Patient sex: M
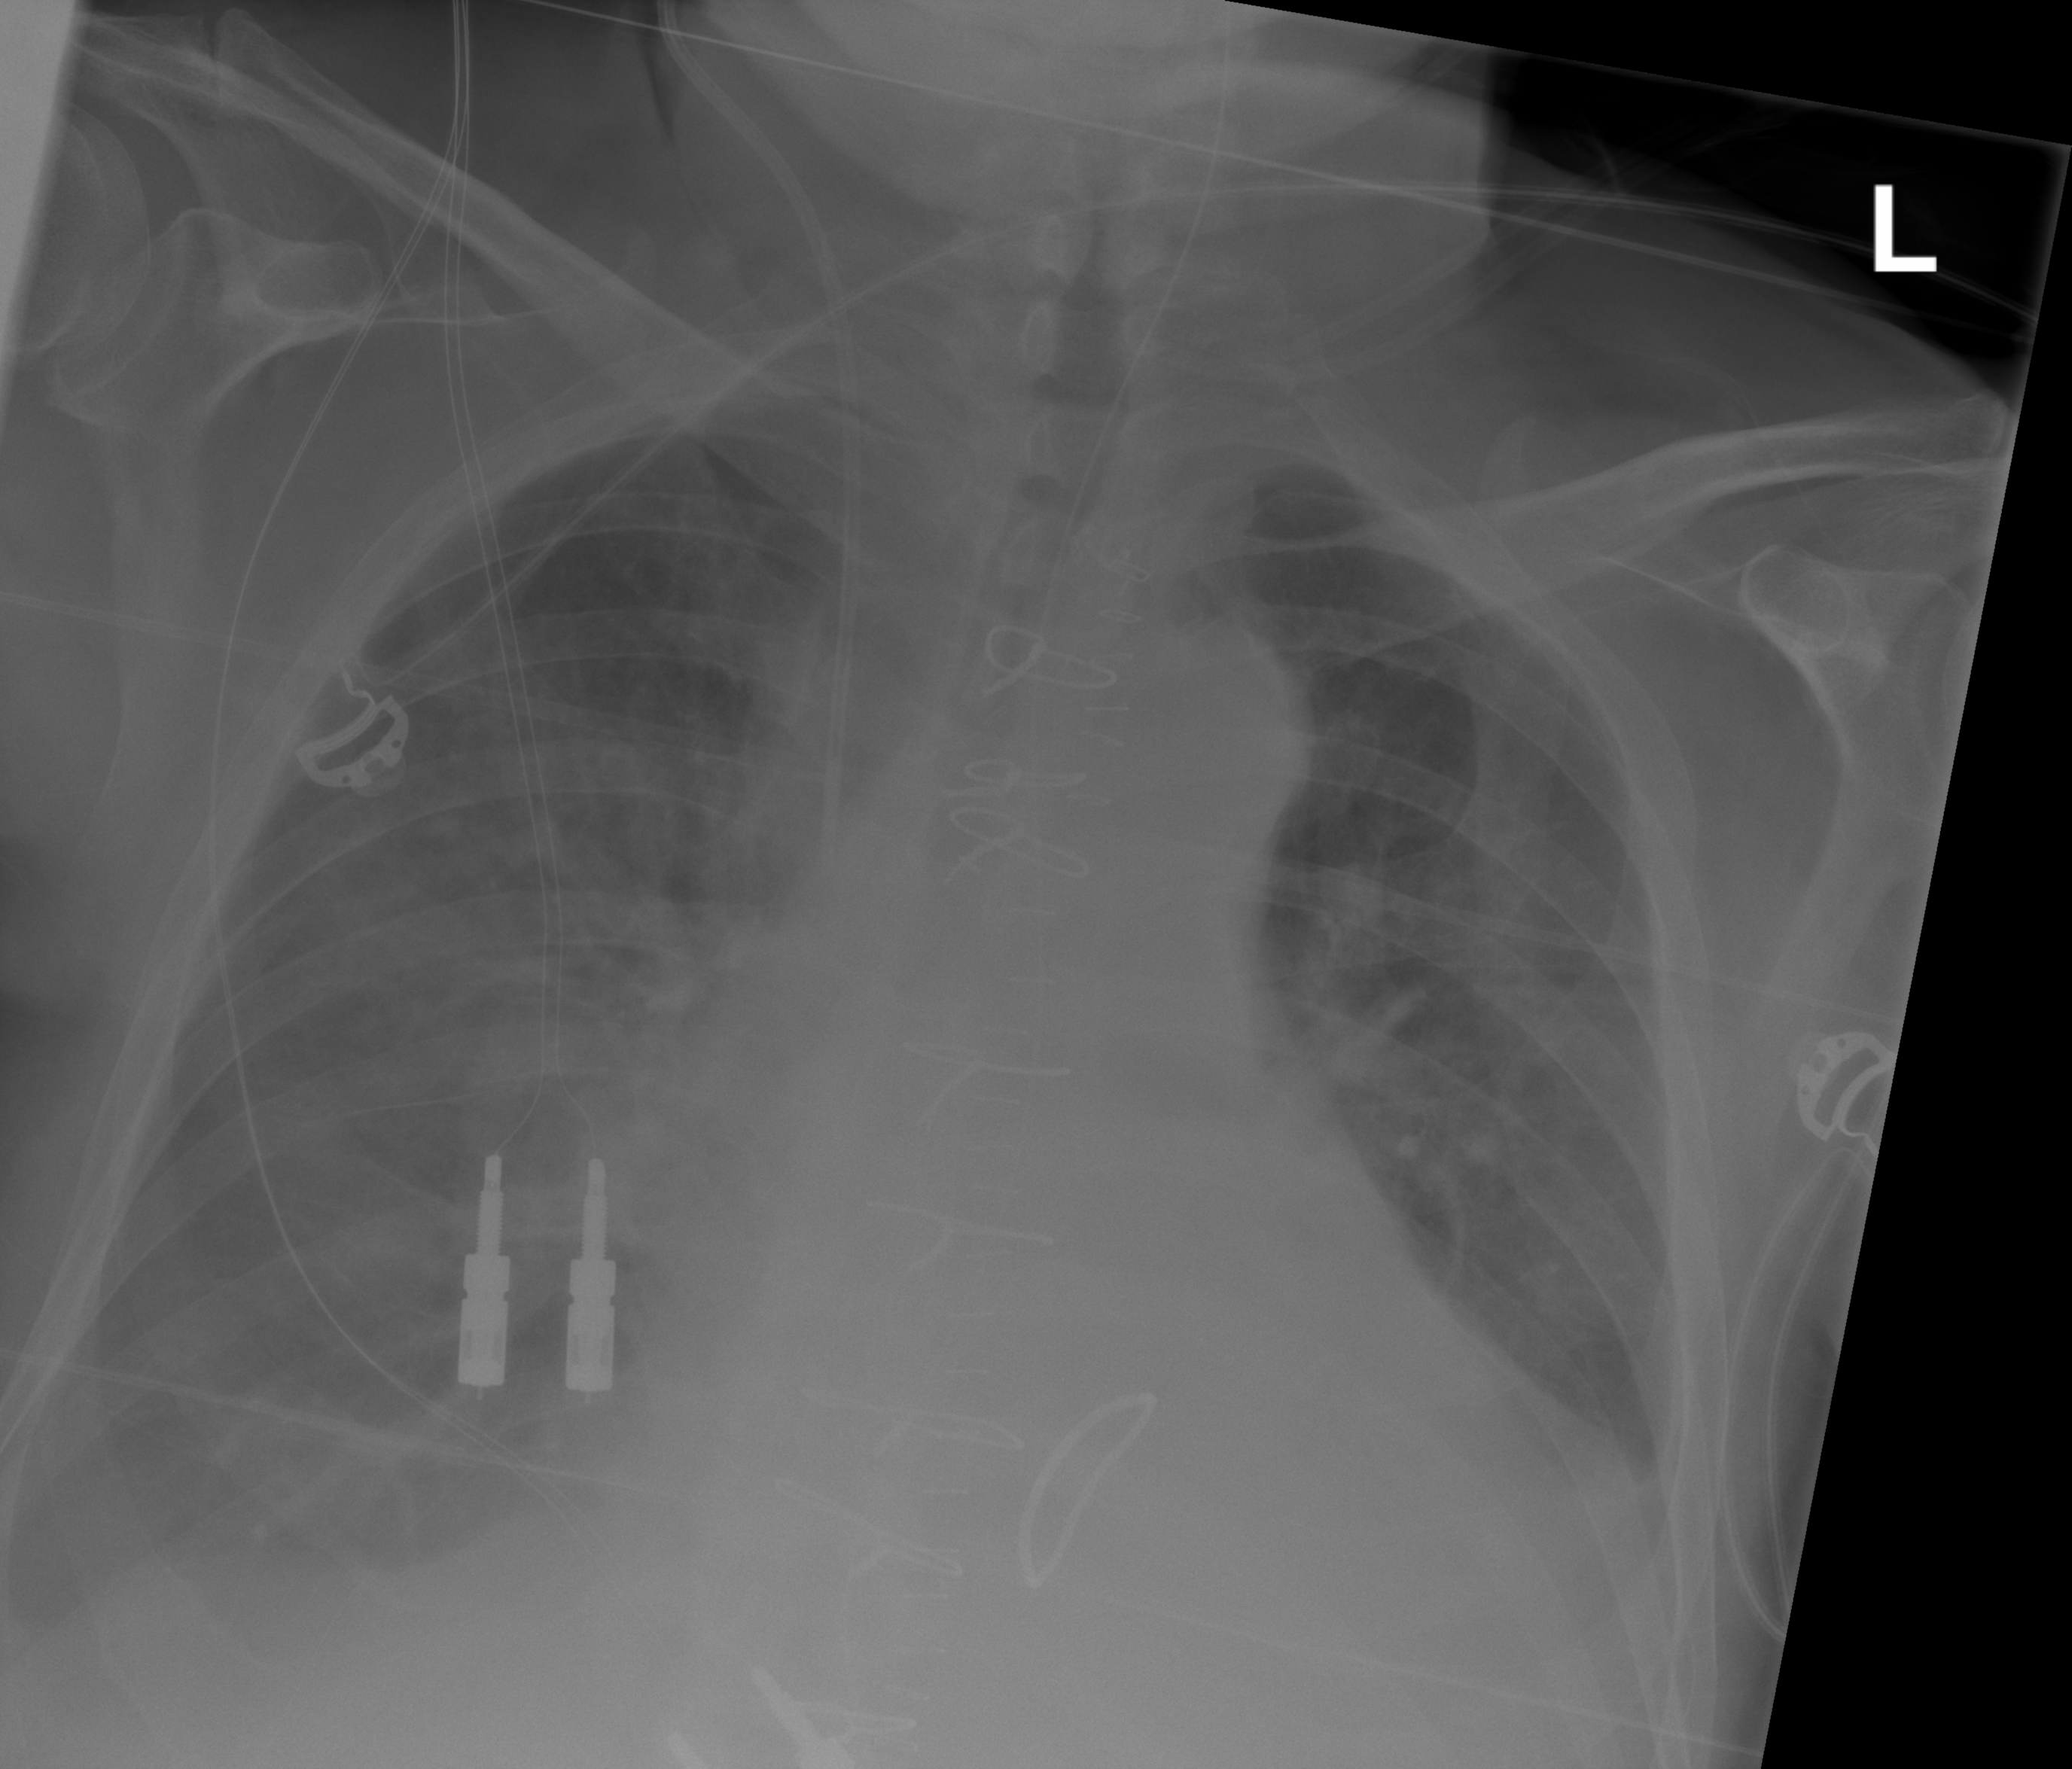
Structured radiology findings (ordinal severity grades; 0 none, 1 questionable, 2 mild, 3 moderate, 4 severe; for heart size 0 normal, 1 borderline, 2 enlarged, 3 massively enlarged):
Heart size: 2
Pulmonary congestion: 0
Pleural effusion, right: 3
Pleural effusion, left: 3
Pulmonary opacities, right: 0
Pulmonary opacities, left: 0
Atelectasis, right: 0
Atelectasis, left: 0